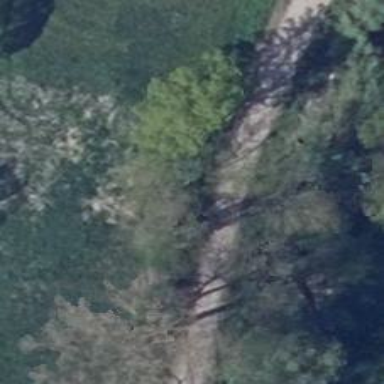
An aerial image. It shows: Row of trees in natural setting.